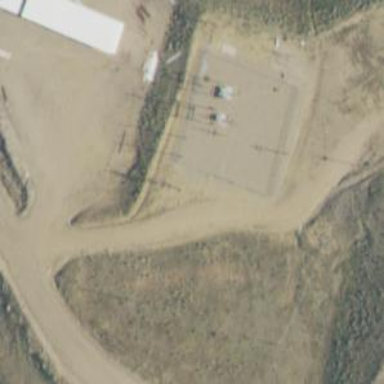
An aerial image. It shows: Substation with fence around it.